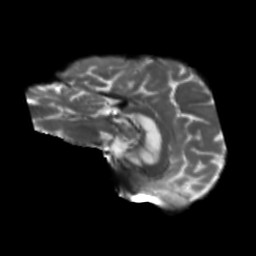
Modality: T2w
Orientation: sagittal
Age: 63
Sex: female
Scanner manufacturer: siemens
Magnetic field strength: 3 T
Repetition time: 5.25 s
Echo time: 0.08 s